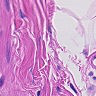
Metastatic tissue present: no